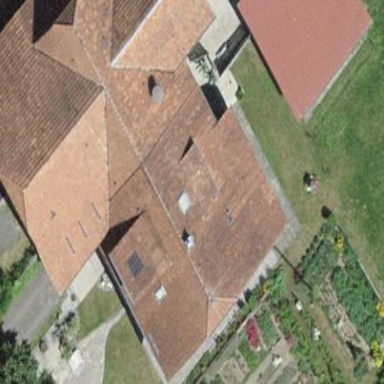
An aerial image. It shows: Farm building.